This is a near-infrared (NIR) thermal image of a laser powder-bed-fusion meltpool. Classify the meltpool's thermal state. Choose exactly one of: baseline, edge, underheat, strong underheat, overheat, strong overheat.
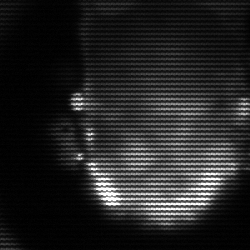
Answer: baseline